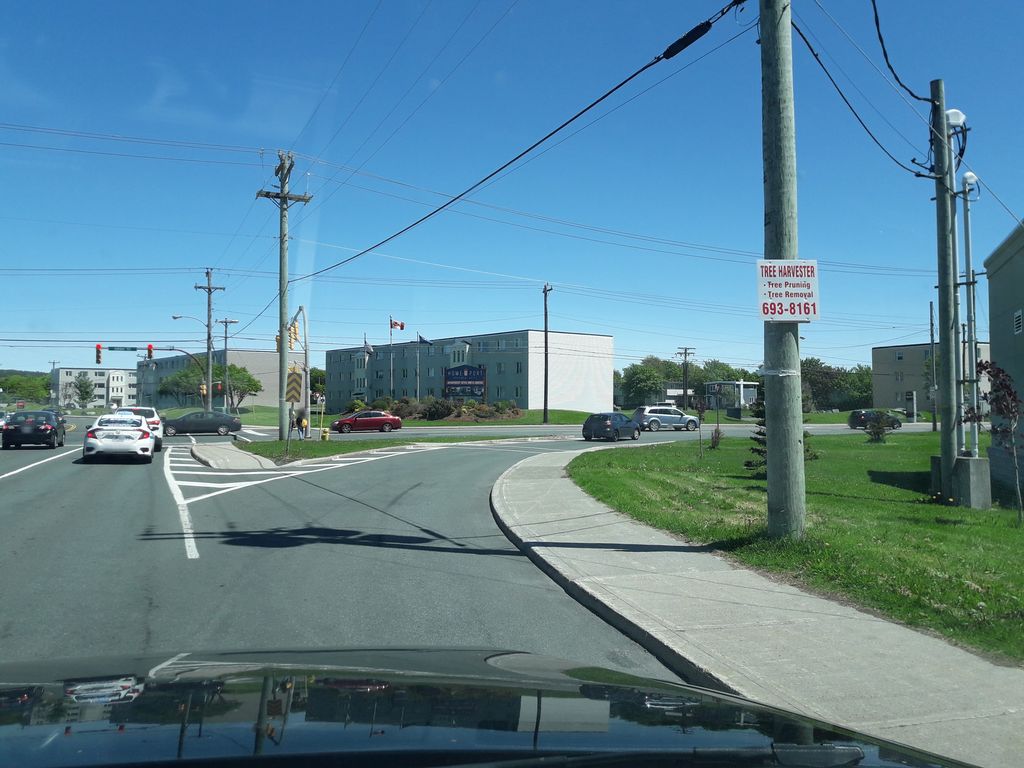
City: st_johns